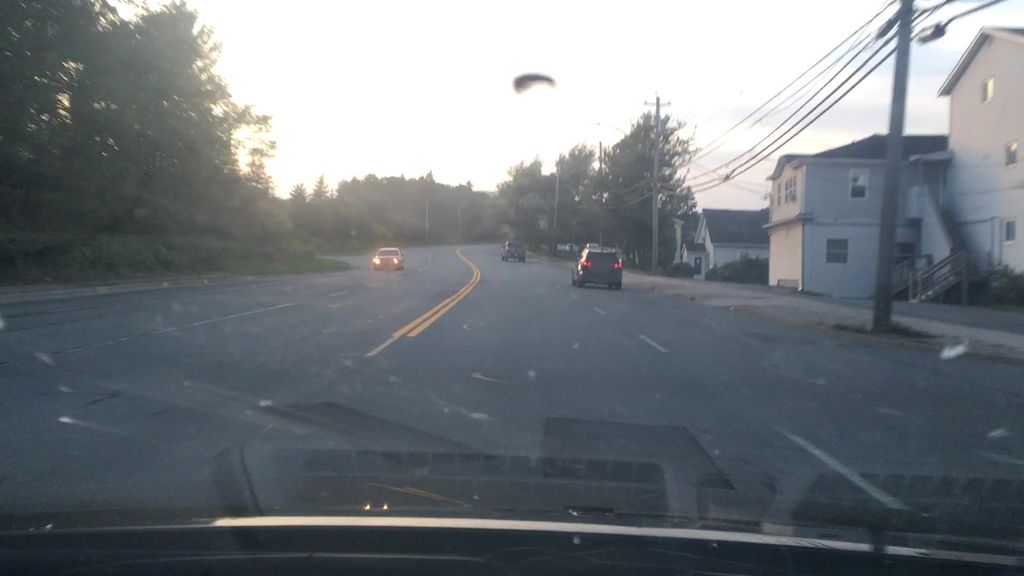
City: halifax